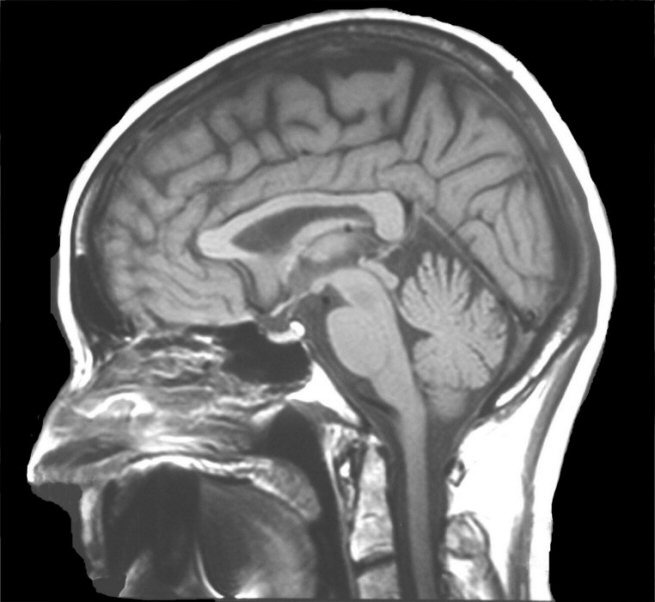
Label: notumor